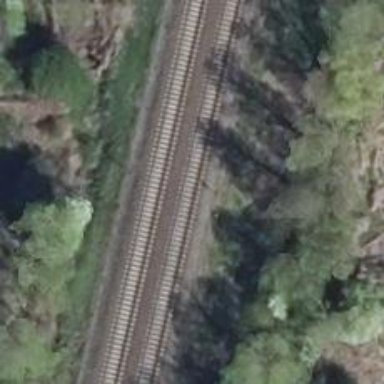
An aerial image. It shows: Railway signal.